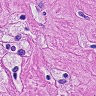
Metastatic tissue present: yes